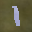
Label: 1